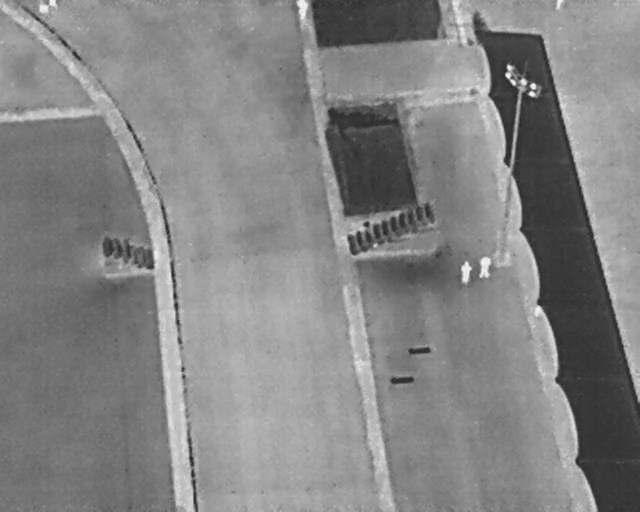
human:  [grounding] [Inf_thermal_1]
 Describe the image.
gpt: In the satellite image, there is  <ref>1 small person </ref> <box>[[7, 0, 8, 1, 2]]</box> located at top left,  <ref>1 medium person </ref> <box>[[5, 0, 8, 2, 2]]</box> located at top left,  <ref>1 medium person </ref> <box>[[45, 0, 48, 3, 2]]</box> located at top,  <ref>2 large person </ref> <box>[[73, 50, 77, 53, 2], [70, 51, 75, 54, 2]]</box> located at right.